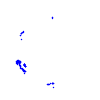
Particle: kaon